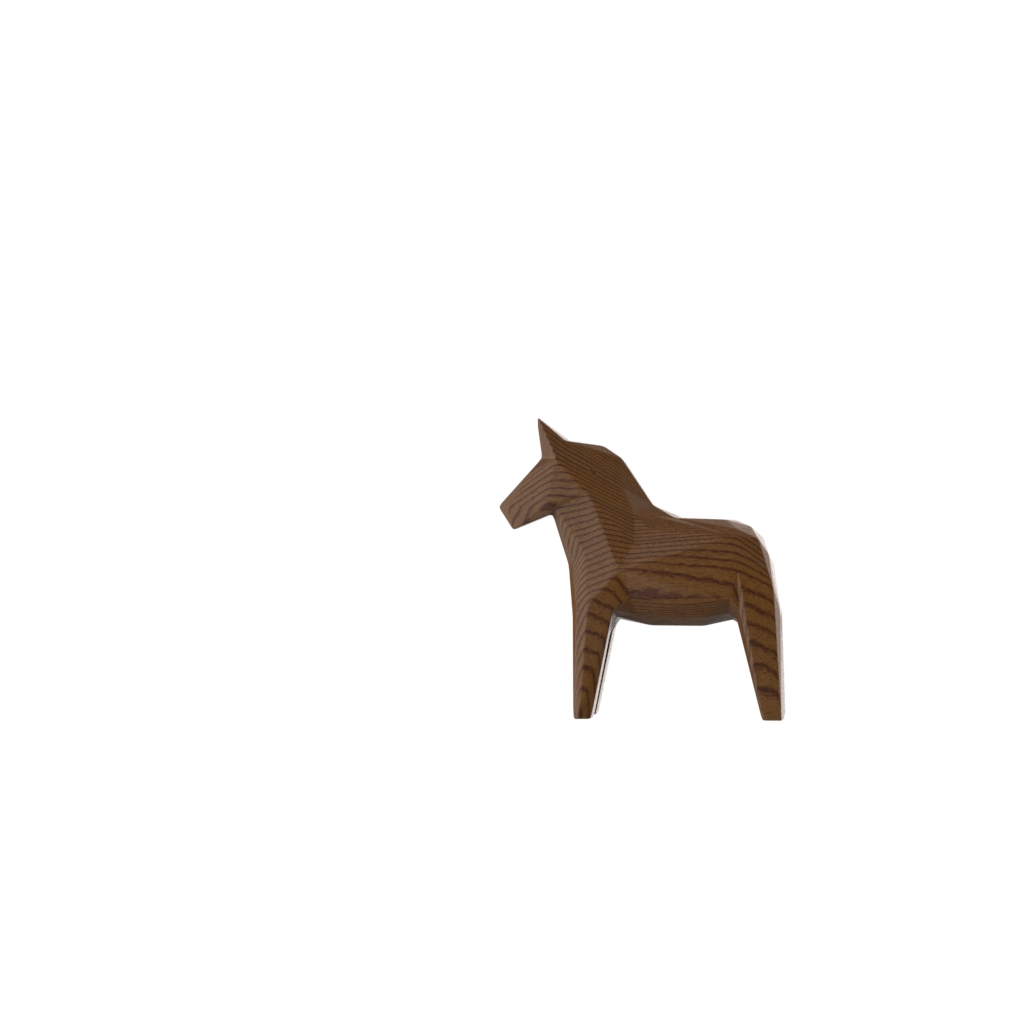
A high quality rendering of a dalahest_oak dalecarlian horse figurine made of varnished dark oak standing on a white surface in an a white studio with artificial white studio lighting,wide shot from the left, 100 mm, f 5.6